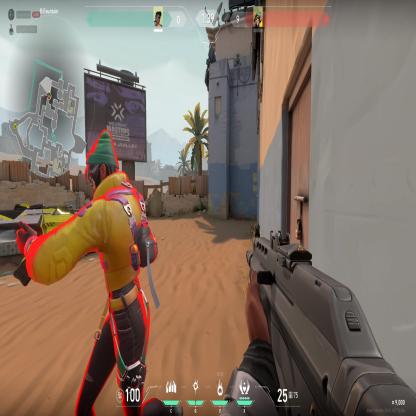
Label: enemy